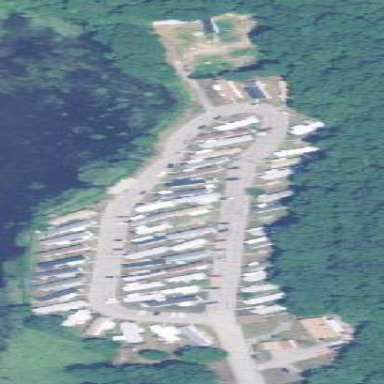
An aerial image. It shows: Residential area known as trailer park.